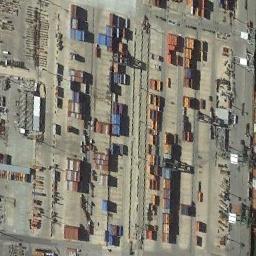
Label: industrial_area